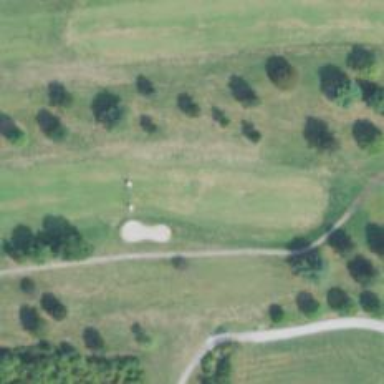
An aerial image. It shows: View of golf hole.